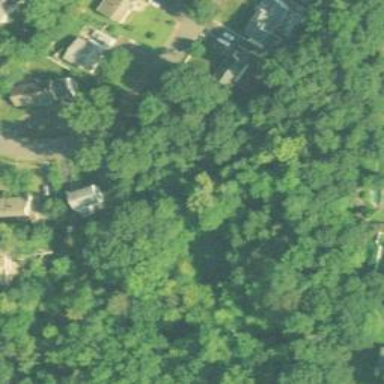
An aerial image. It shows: Existing preserved open space in the woodland.